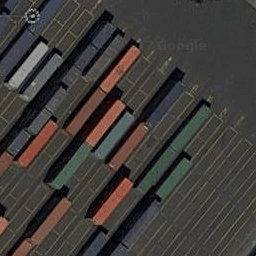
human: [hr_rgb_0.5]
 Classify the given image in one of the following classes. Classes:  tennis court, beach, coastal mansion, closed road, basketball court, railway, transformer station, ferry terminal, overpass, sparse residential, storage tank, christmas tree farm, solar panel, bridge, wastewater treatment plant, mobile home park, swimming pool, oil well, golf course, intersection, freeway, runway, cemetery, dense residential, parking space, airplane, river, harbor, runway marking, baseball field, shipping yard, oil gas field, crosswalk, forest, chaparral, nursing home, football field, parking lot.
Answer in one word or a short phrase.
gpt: shipping yard